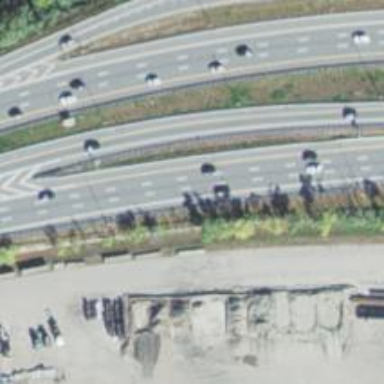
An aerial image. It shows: Asphalt motorway link.